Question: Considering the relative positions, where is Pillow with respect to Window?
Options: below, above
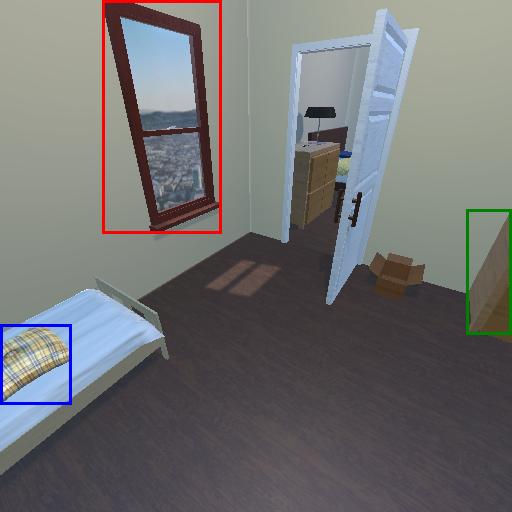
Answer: below